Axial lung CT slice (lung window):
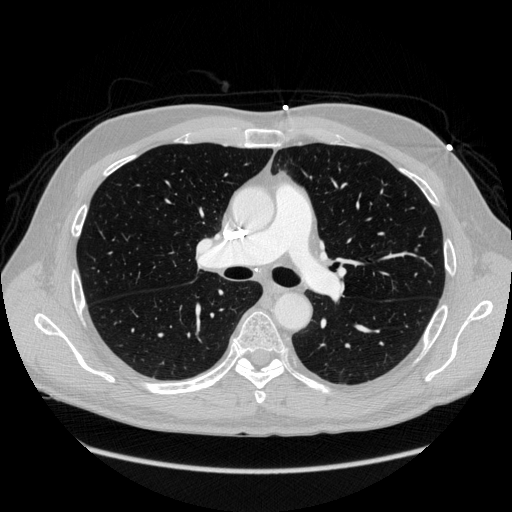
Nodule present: yes
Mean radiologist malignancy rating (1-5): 2.5